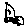
Label: car